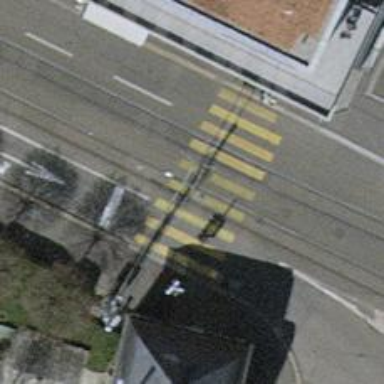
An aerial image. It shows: Tram crossing on the railway.